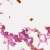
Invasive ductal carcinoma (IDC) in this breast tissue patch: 0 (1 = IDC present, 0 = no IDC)